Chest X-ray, PA view. Patient: 62 years old, sex M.
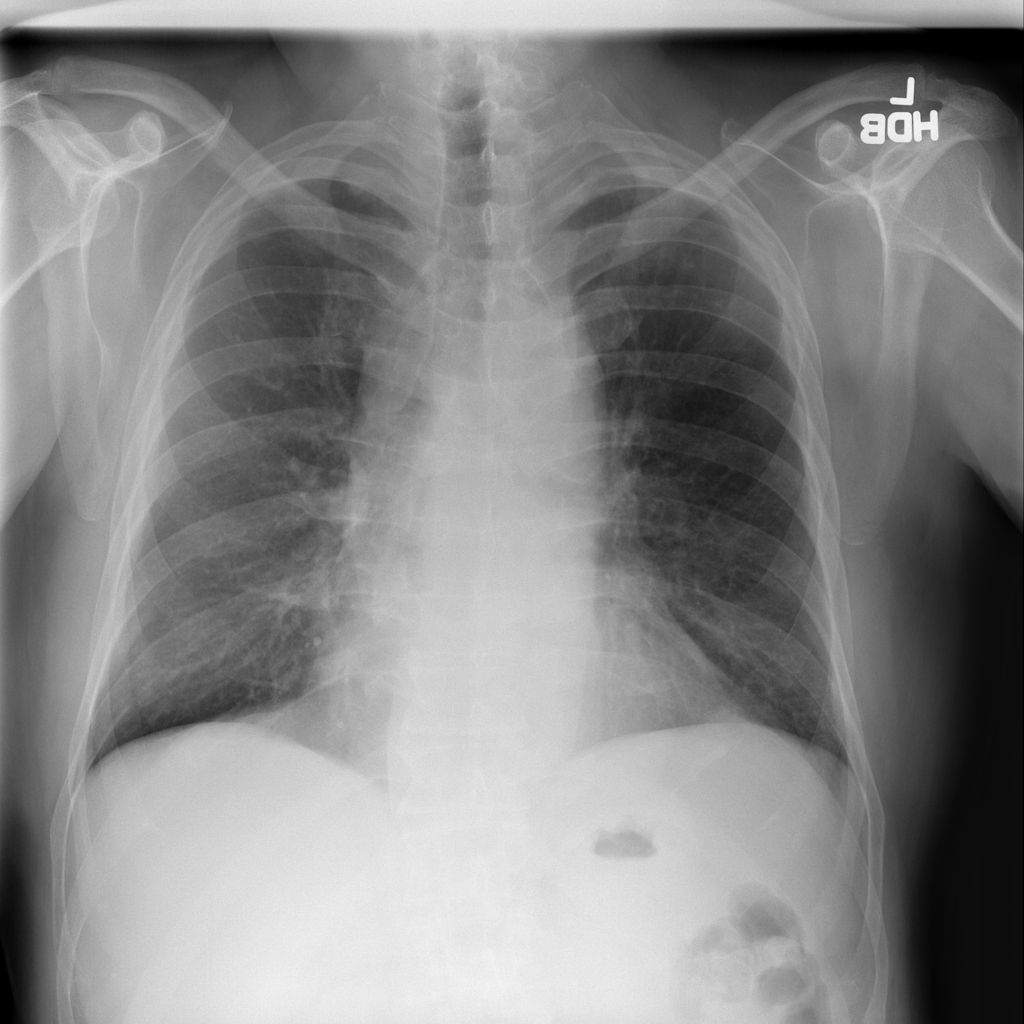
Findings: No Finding